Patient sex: F
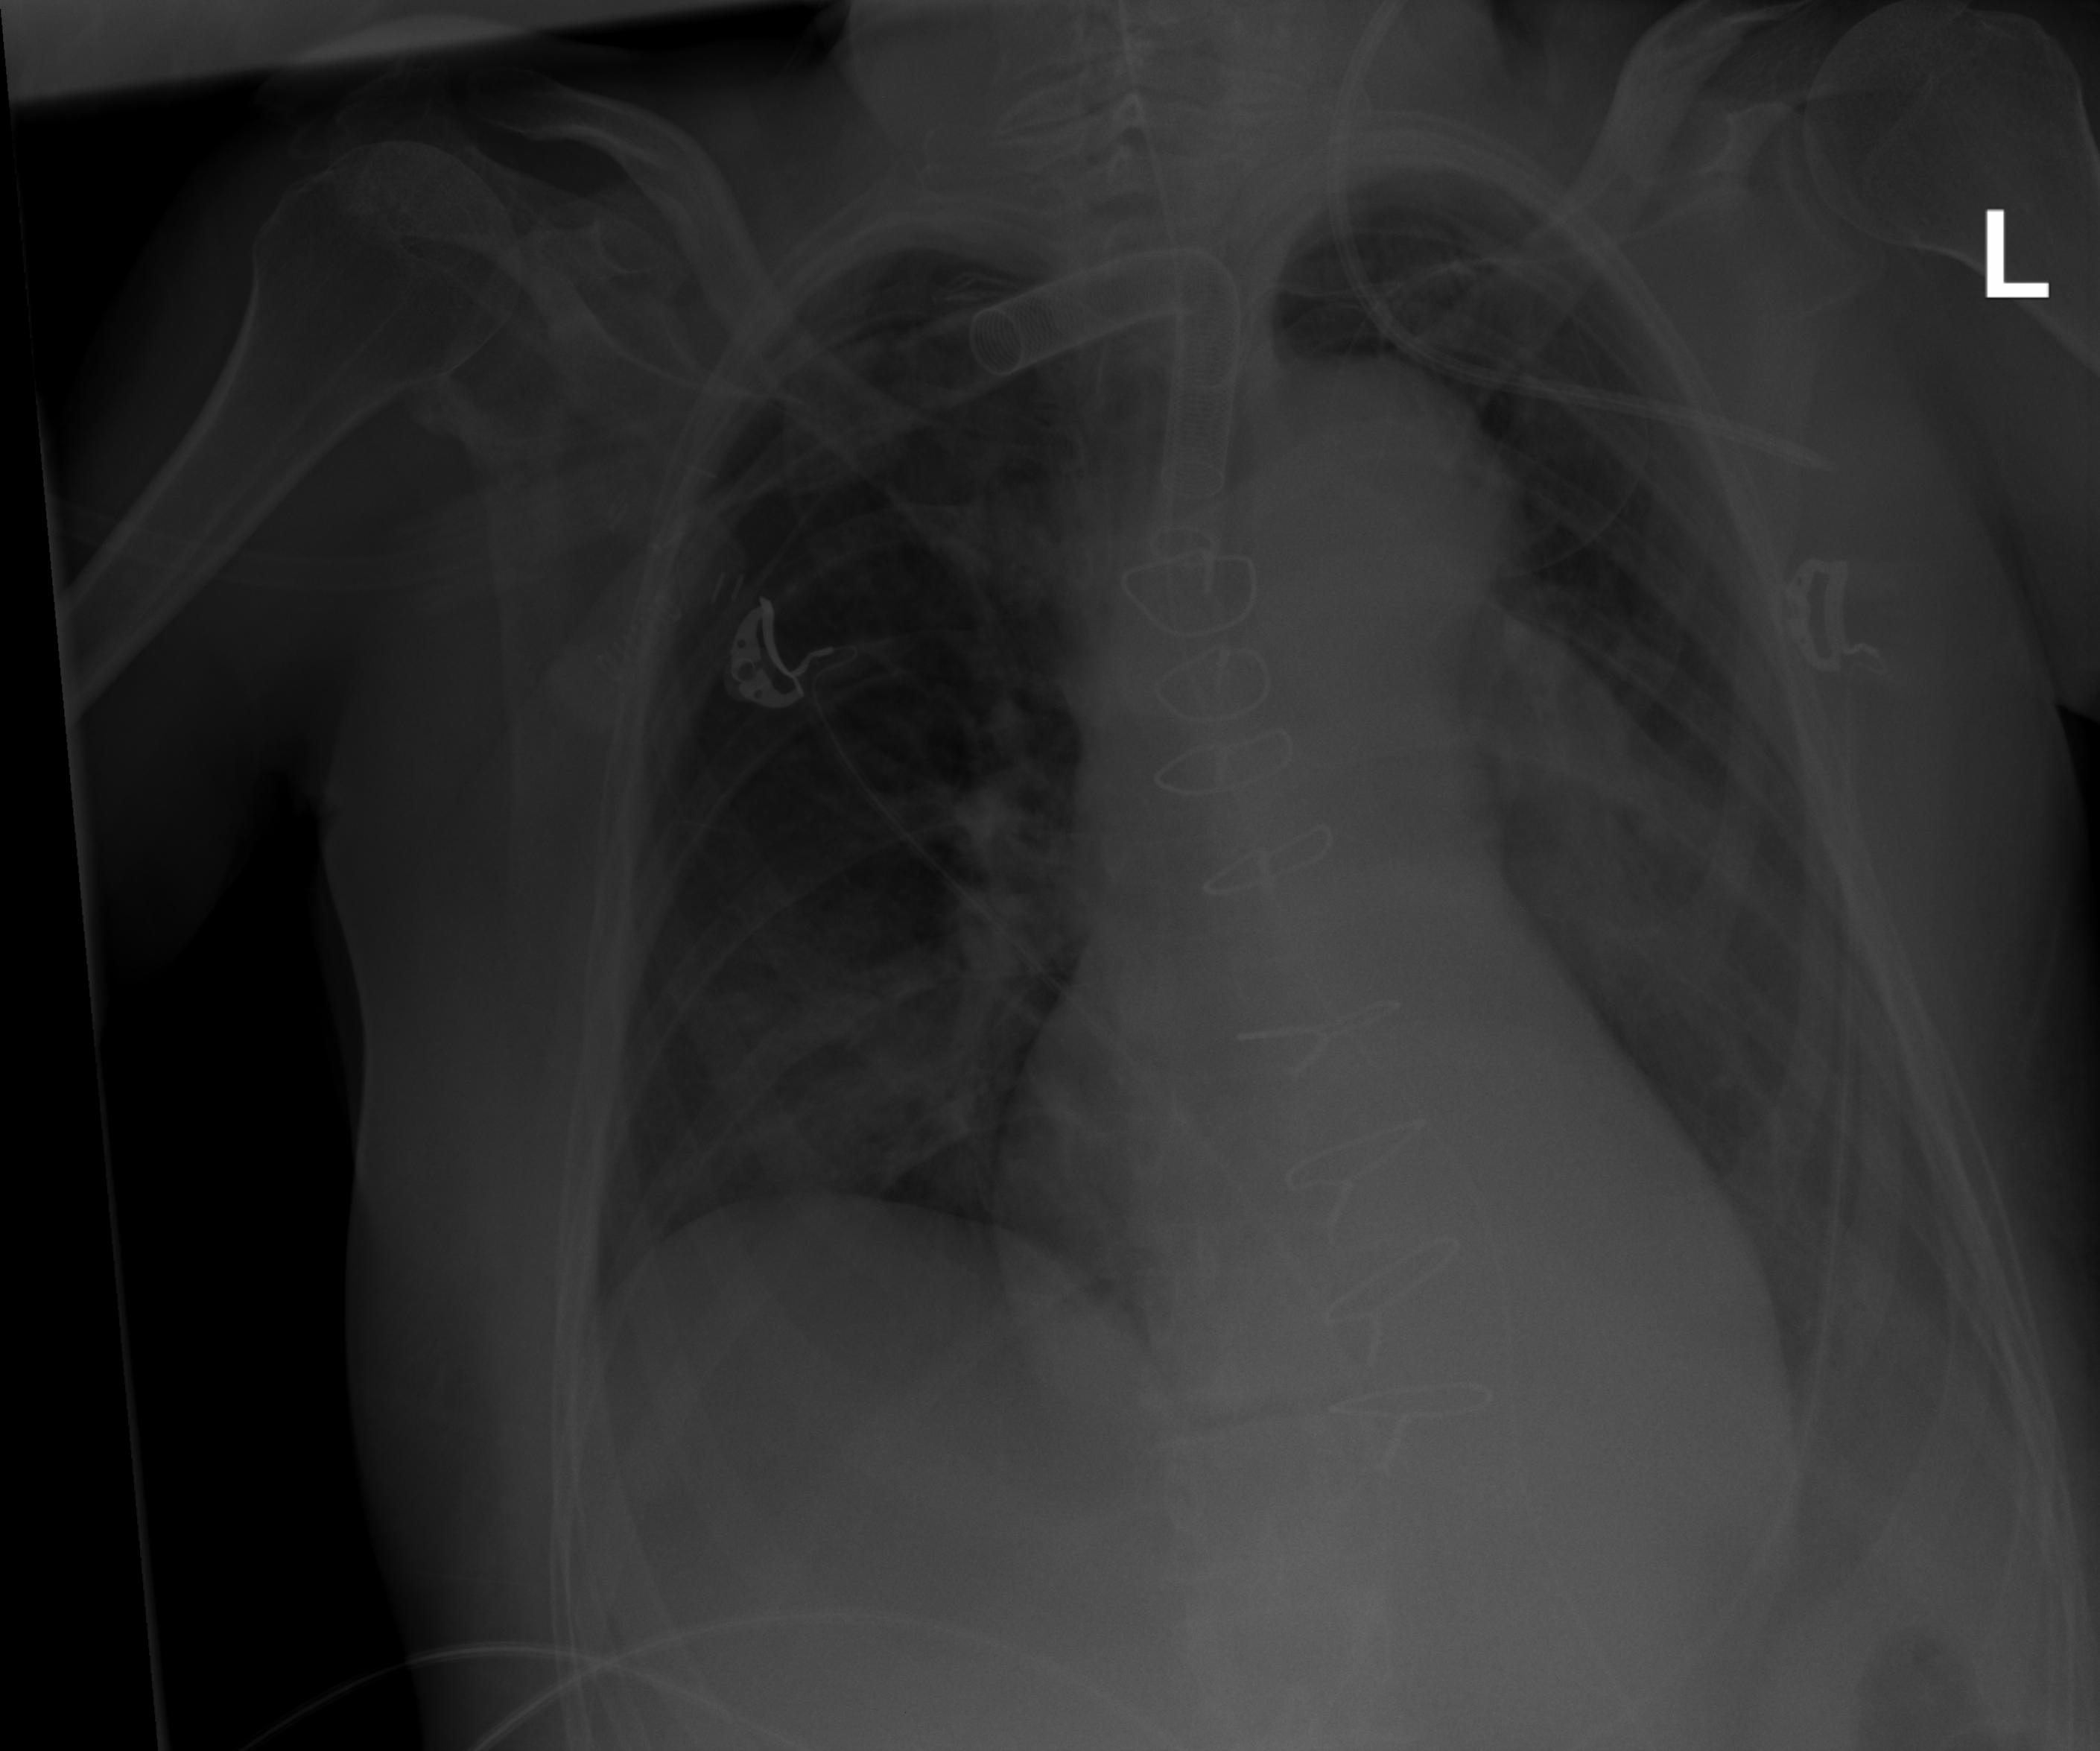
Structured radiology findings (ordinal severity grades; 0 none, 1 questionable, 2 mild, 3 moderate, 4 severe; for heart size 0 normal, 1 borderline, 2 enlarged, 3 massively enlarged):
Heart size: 2
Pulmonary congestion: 0
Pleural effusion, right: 0
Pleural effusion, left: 3
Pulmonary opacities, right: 1
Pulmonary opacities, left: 0
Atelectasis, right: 2
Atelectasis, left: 2